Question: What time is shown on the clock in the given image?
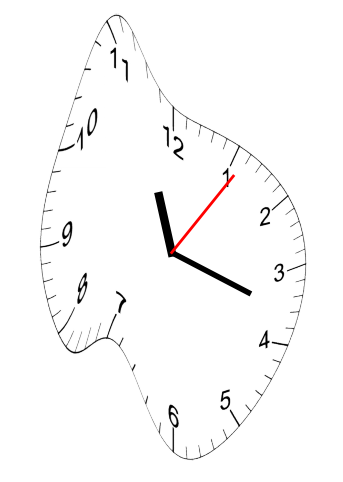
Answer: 11:18:06